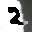
Label: 2